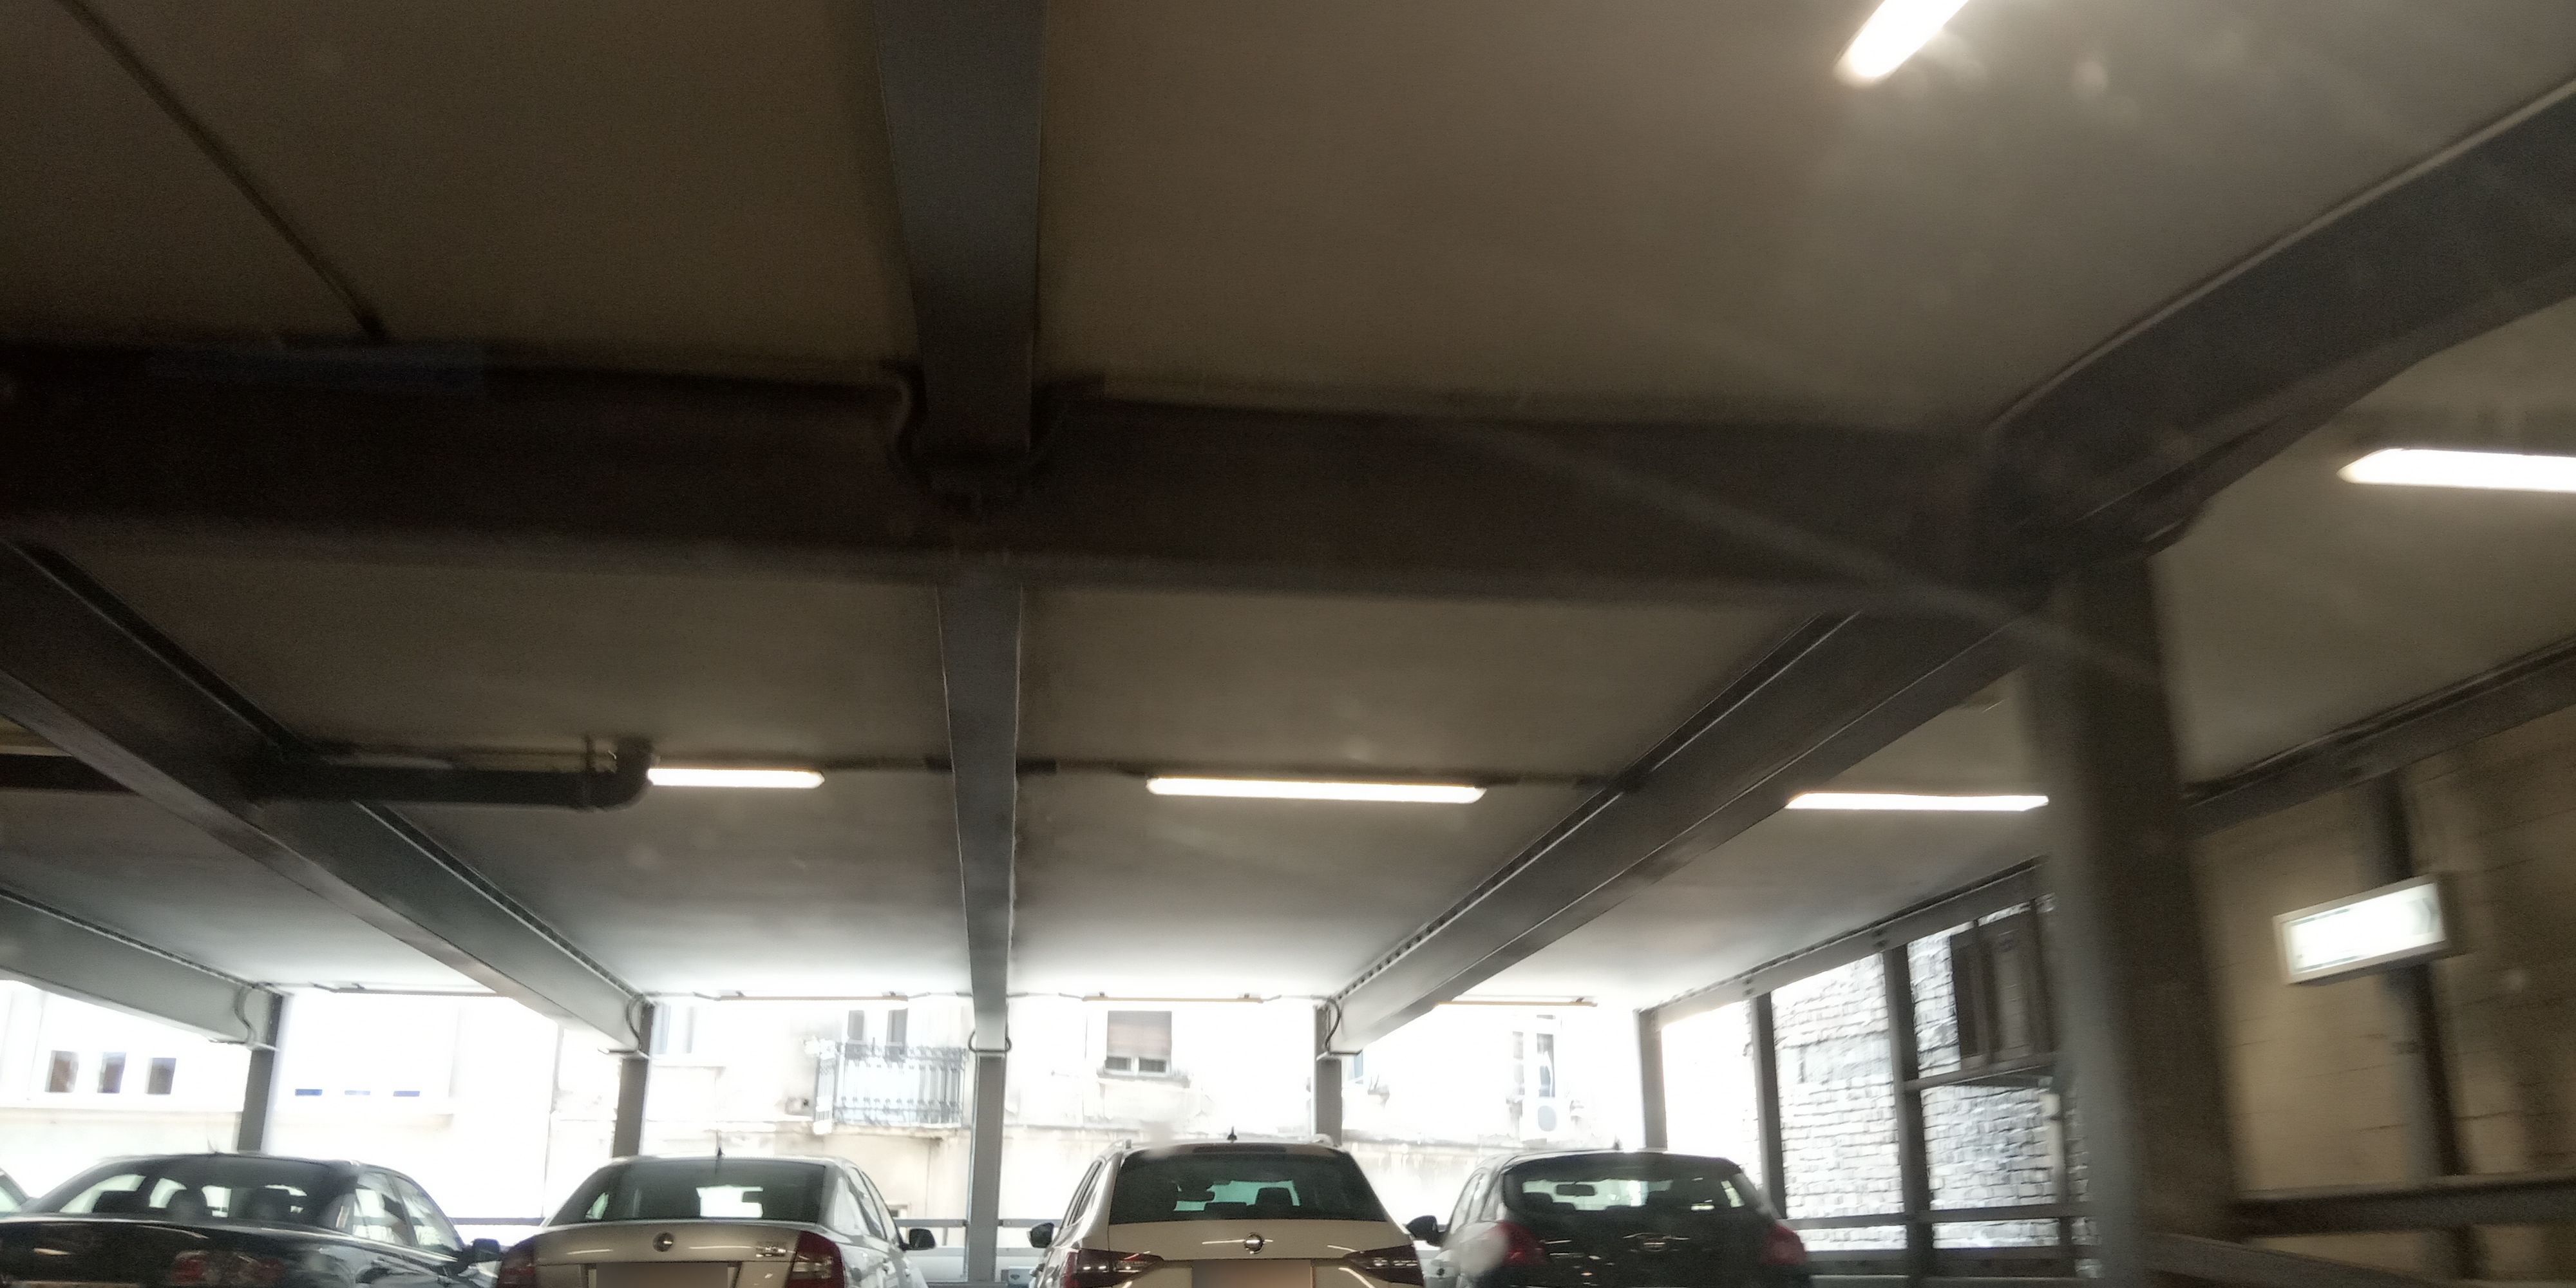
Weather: snowy
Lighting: night
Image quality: slightly poor
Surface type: railway
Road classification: footway, pedestrian, steps
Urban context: urban centre
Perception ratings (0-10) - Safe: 6.04, Lively: 6.58, Beautiful: 3.35, Boring: 4.39, Depressing: 6.03, Wealthy: 1.94